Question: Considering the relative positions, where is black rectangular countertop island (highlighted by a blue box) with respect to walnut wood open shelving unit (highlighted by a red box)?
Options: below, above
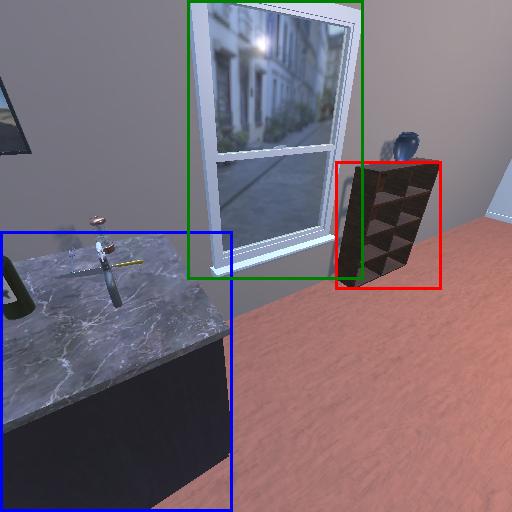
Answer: below